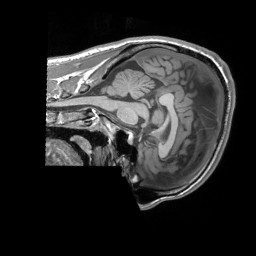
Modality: T1w
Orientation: sagittal